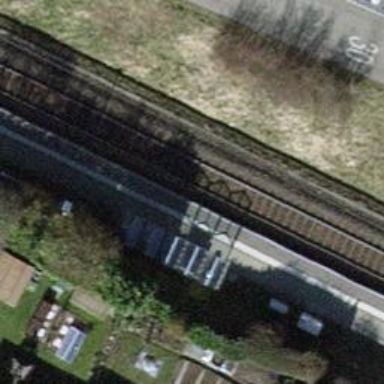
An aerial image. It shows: Station for public transport and railway.